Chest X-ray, PA view. Patient: 47 years old, sex M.
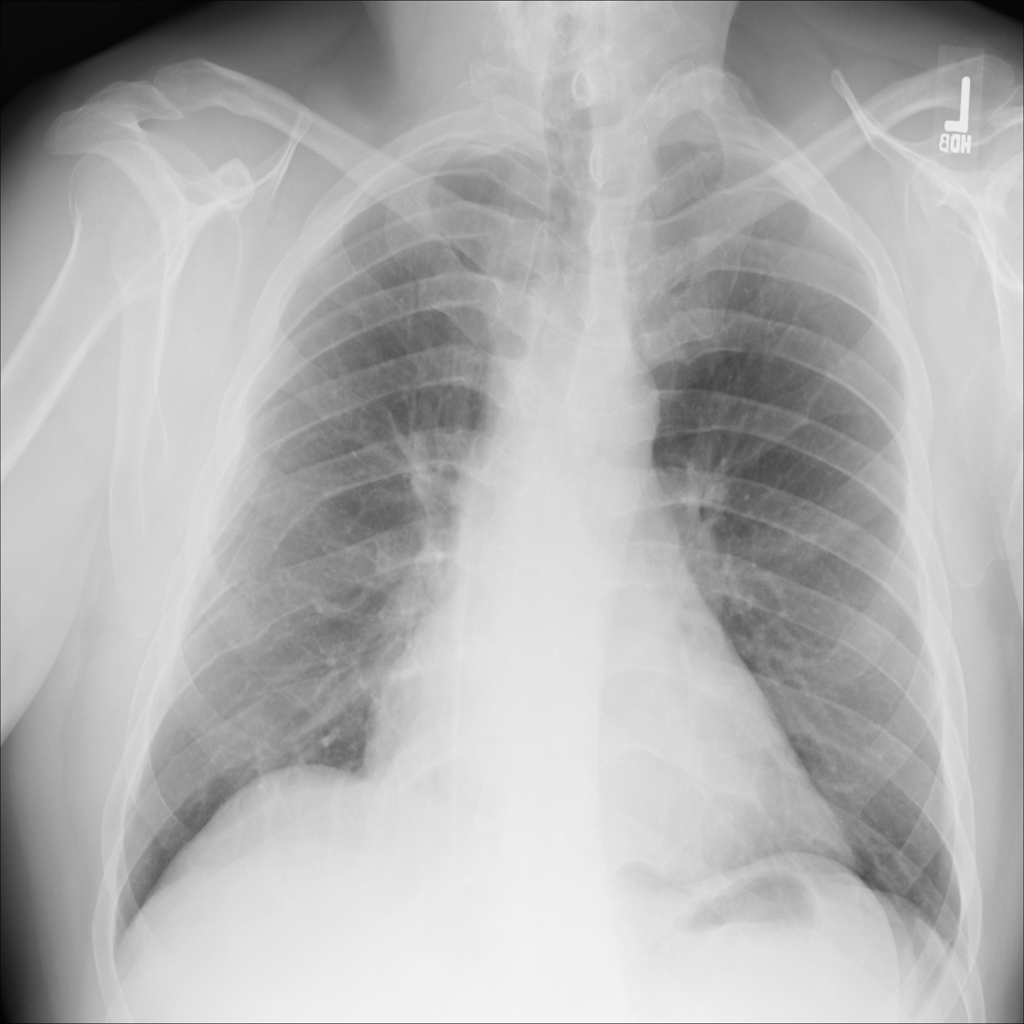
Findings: No Finding